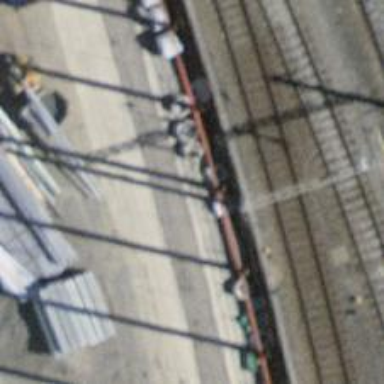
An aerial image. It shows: Railway switch.